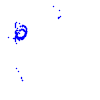
Particle: proton